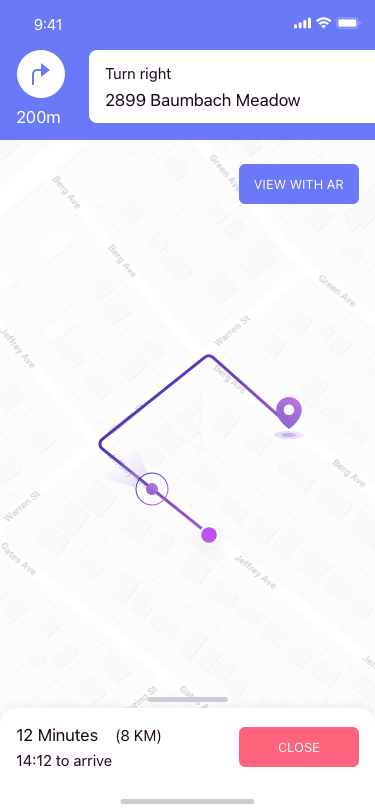
Text in this UI design:
12 Minutes
(8 KM)
14:12 to arrive
200m
Turn right
2899 Baumbach Meadow